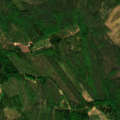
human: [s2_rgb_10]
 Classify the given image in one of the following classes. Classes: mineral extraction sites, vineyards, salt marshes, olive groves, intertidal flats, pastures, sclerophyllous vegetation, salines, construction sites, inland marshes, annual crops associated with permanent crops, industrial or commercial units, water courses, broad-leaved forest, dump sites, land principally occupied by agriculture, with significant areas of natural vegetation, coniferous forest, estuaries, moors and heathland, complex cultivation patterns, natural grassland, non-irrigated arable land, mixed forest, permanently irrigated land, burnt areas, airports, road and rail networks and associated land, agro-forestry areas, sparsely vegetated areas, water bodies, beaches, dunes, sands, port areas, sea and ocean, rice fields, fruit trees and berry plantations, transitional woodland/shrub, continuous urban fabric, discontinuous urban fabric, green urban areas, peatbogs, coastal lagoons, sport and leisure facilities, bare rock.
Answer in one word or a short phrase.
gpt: coniferous forest, mixed forest